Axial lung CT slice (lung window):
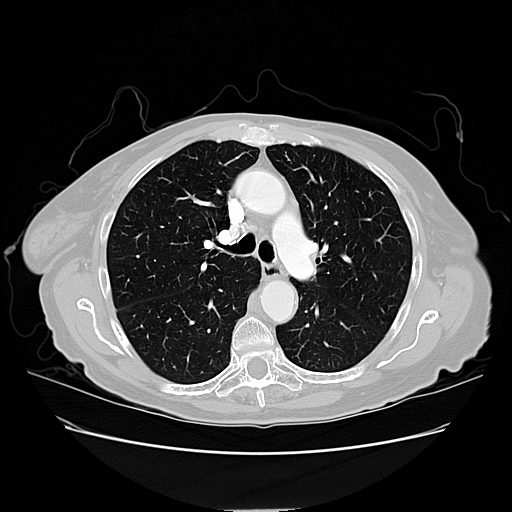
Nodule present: no